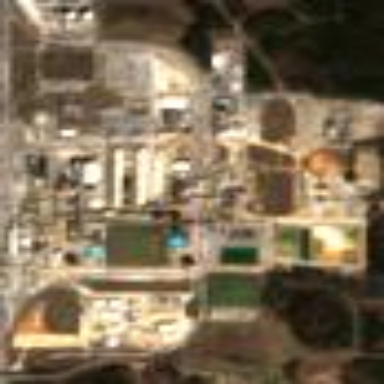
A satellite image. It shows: Industrial works area used for chemical activities.